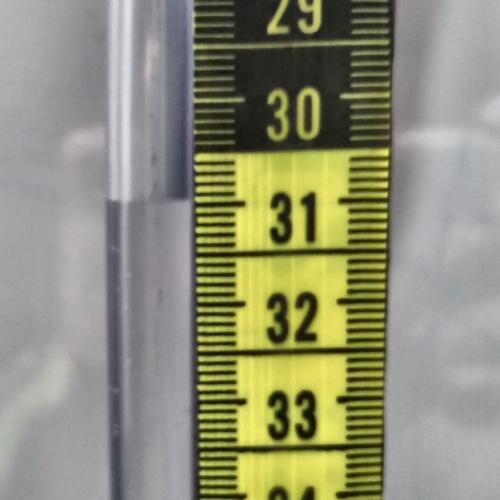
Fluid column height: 30.9 cm